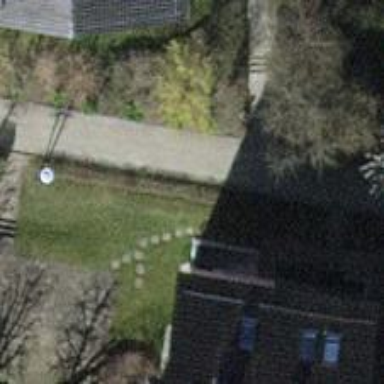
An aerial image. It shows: Path made of paving stones.